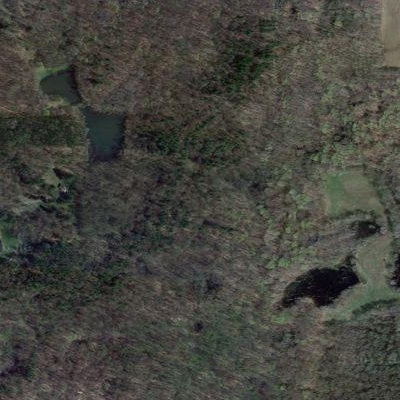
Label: eForest